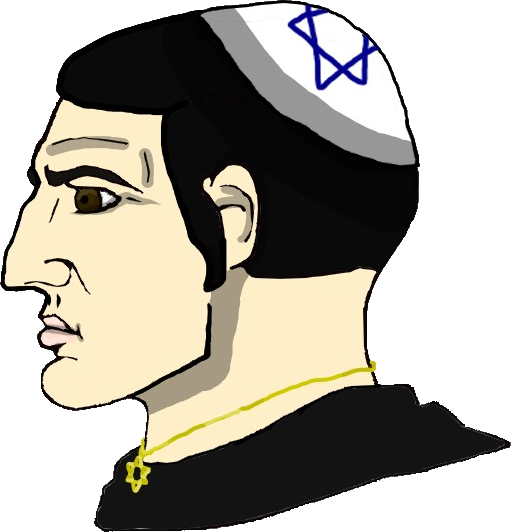
Label: 4_Yes_Chad